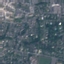
Land use / land cover class: Residential